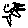
Label: sun